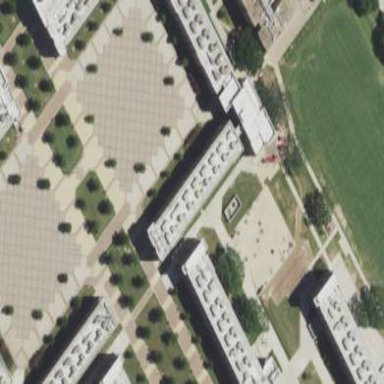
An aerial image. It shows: Dormitory building.